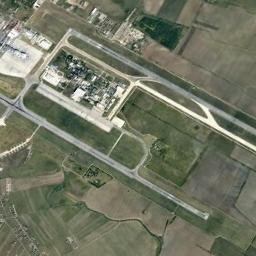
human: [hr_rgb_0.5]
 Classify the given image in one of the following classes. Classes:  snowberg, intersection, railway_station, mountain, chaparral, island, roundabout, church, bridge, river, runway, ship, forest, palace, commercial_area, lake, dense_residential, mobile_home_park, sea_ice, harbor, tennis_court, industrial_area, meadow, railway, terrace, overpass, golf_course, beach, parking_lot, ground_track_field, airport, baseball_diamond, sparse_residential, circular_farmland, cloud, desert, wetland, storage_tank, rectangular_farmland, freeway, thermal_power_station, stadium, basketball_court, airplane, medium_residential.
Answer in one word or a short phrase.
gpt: airport